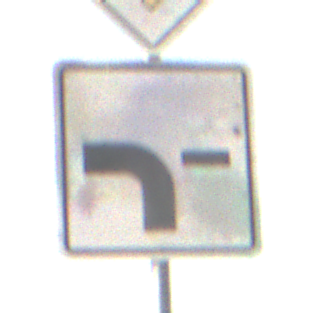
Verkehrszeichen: VerlaufVorfahrtsstrasse6
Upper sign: Vorfahrtsstrasse
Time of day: SunriseSunset
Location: Outdoor (Nature)
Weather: PartlyCloudy
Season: NotSpecified
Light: Natural